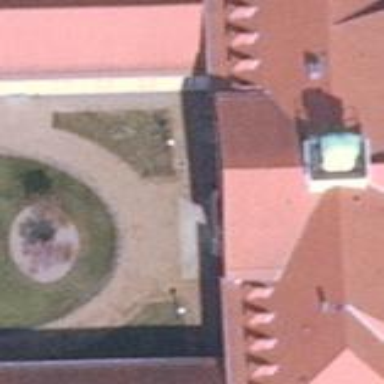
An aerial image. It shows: School building with hipped roof.